Question: - <URL>
:
'''
security:
encoders:
FOS\UserBundle\Model\UserInterface: sha512
role_hierarchy:
ROLE_ADMIN: ROLE_USER
ROLE_SUPER_ADMIN: [ROLE_USER, ROLE_ADMIN, ROLE_ALLOWED_TO_SWITCH]
providers:
fos_userbundle:
id: fos_user.user_provider.username_email
firewalls:
main:
pattern: ^/
form_login:
check_path: /login_check
login_path: /login
default_target_path: /profile
provider: fos_userbundle
logout:
path: /logout
target: /splash
anonymous: ~
access_control:
- { roles: ROLE_USER, requires_channel: https }
- { path: ^/login, roles: IS_AUTHENTICATED_ANONYMOUSLY, requires_channel: https }
acl:
connection: default
'''

The Server1 and Server2 holds Symfony2 application.
How to force Symfony to generate redirect URL with https protocol instead http?
- <URL>
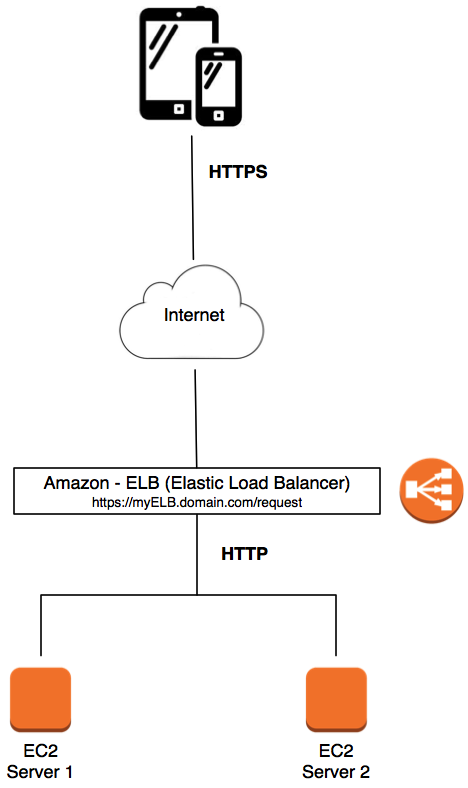
Answer: Take a look at
> vendor/symfony/symfony/src/Symfony/Component/HttpFoundation/Request.php
AWS ELB's use HTTP_X_FORWARDED_PROTO and HTTP_X_FORWARDED_PORT while Symfony looks the X_FORWARDED_PROTO and X_FORWARDED_PORT headers to judge the connection and its secure status.
You can try changing those keys in the trustedHeaders although I would not recommend directly changing them but finding a way to override those.
'''
protected static $trustedHeaders = array(
self::HEADER_CLIENT_IP => 'X_FORWARDED_FOR',
self::HEADER_CLIENT_HOST => 'X_FORWARDED_HOST',
self::HEADER_CLIENT_PROTO => 'HTTP_X_FORWARDED_PROTO',
self::HEADER_CLIENT_PORT => 'HTTP_X_FORWARDED_PORT',
);
'''
Reference -
<URL>